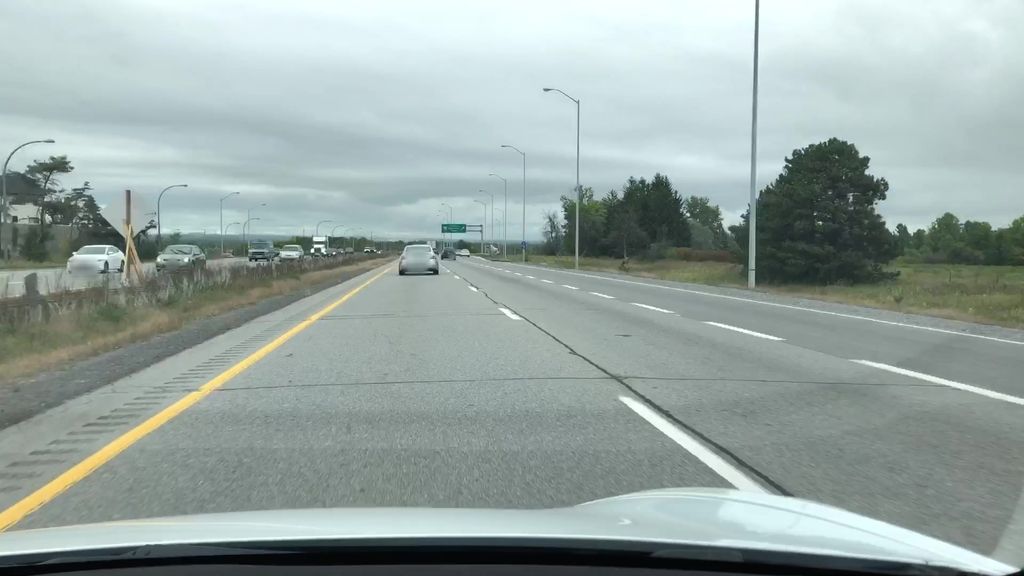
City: ottawa-gatineau